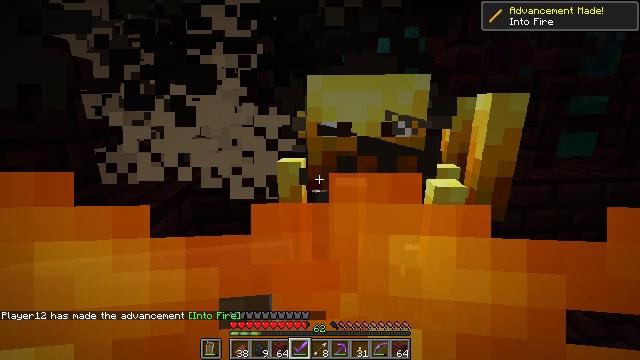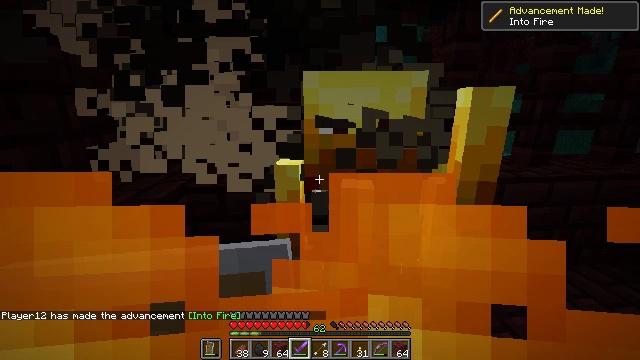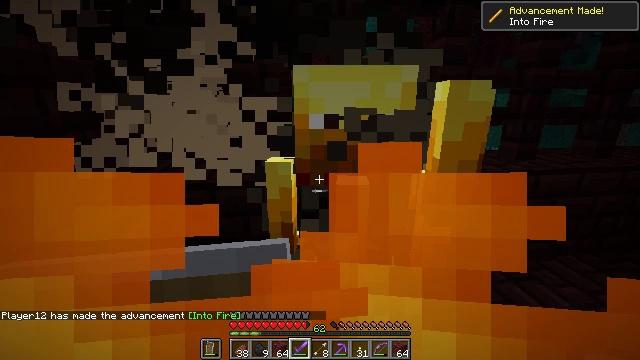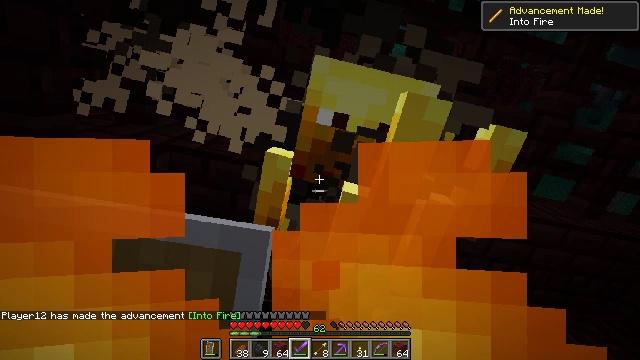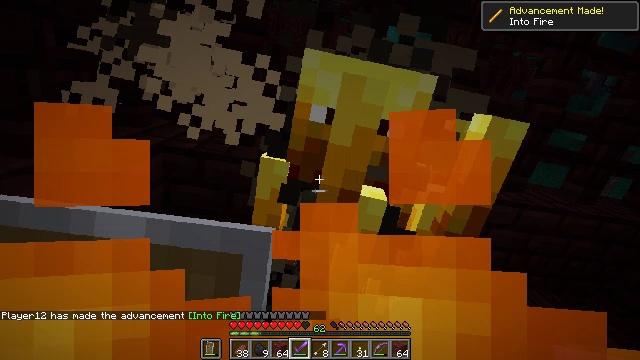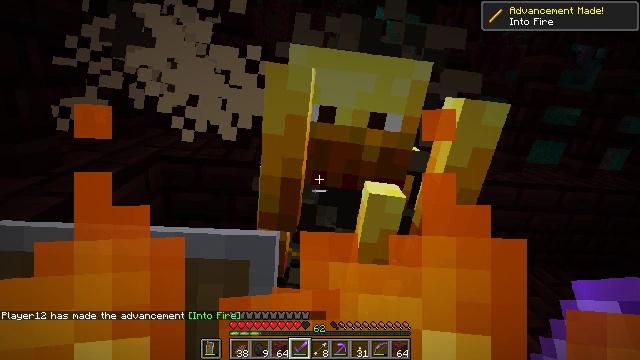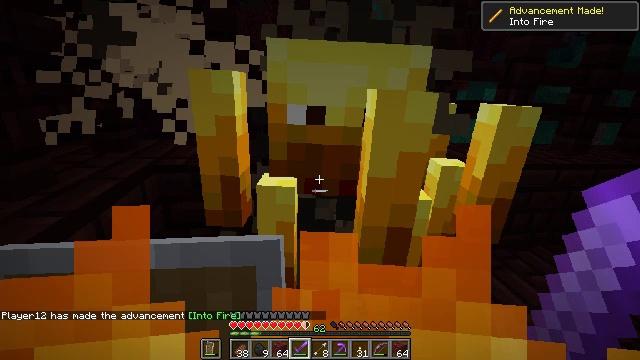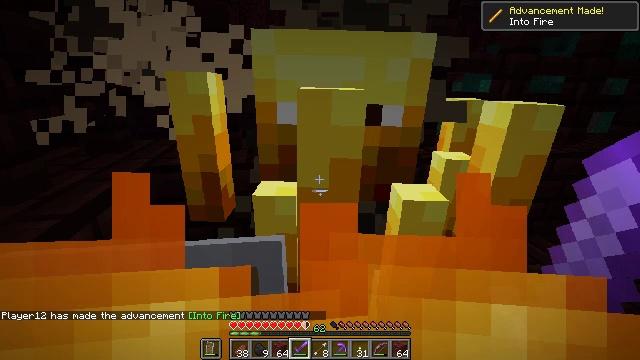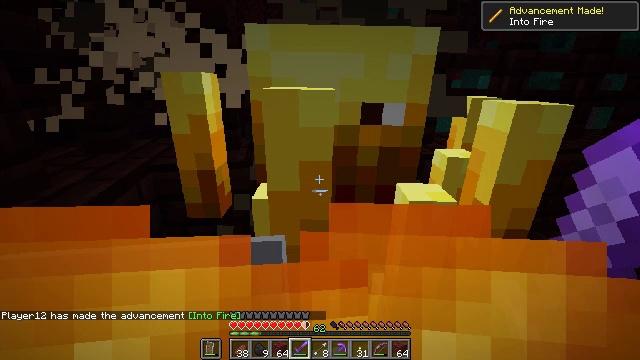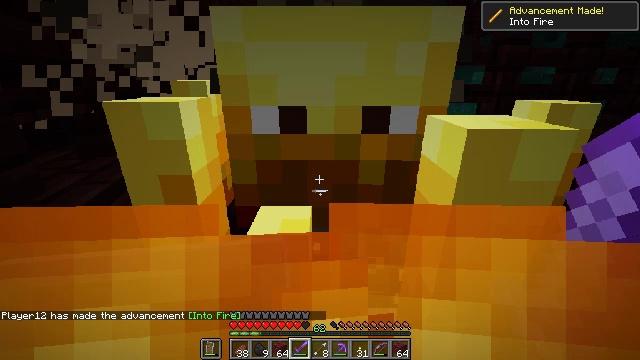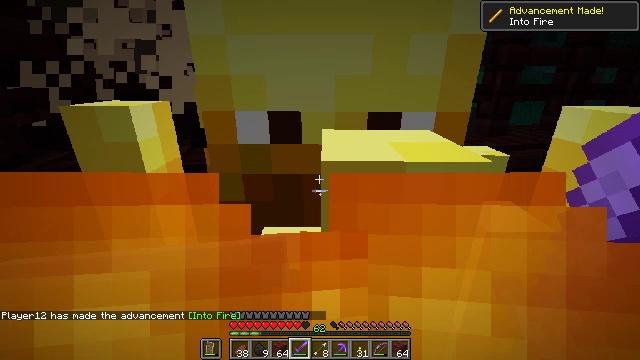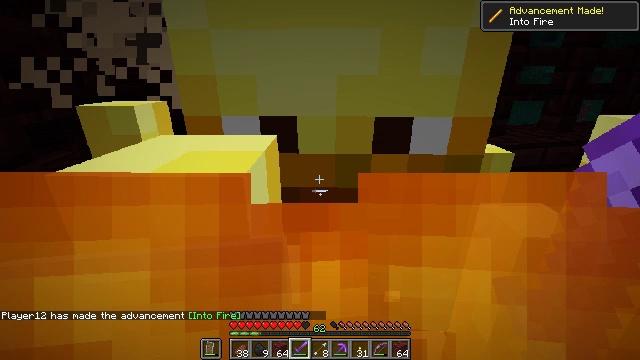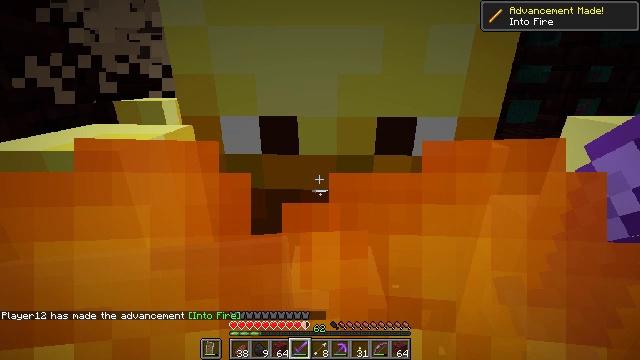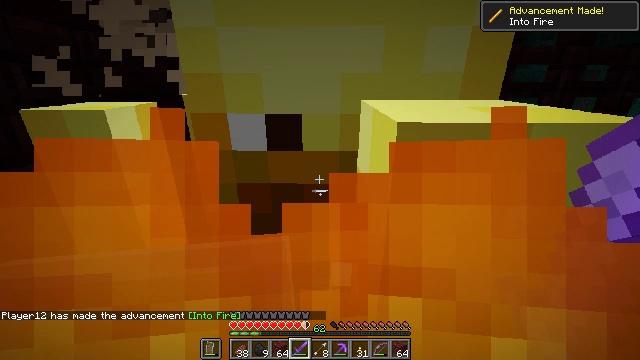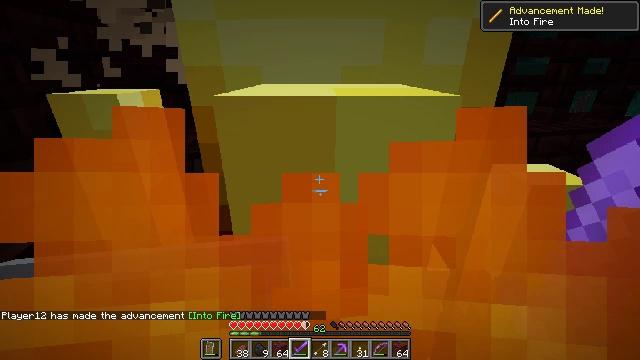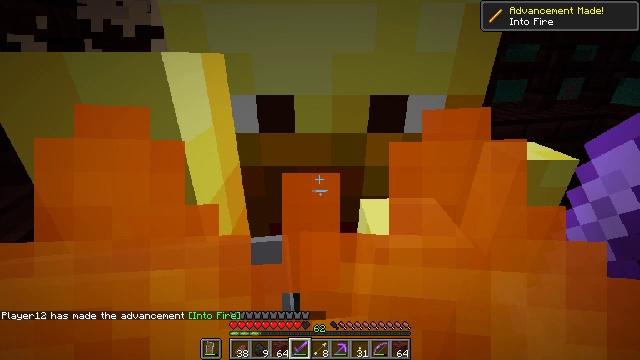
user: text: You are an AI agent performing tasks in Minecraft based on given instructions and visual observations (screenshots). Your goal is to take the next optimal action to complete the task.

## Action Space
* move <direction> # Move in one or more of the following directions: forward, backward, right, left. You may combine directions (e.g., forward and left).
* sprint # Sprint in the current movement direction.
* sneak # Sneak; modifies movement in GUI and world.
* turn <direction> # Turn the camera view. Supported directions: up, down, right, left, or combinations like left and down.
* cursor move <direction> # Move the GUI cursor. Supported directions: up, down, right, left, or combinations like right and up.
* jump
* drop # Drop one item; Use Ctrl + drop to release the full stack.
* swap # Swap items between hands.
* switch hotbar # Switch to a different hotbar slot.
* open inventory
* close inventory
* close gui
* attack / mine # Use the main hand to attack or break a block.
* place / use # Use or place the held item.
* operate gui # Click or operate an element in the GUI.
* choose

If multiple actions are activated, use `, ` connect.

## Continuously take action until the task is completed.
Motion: motion action
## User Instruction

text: Fight the blaze in the Nether.
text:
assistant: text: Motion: attack / mine
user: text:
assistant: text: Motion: turn right and down, attack / mine
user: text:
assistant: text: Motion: turn right, attack / mine
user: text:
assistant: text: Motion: attack / mine
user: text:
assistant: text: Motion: attack / mine
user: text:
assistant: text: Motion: attack / mine
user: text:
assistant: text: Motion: attack / mine
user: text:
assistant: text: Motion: attack / mine
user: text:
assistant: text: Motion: attack / mine
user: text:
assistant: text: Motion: attack / mine
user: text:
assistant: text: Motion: attack / mine
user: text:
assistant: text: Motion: attack / mine
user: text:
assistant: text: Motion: attack / mine
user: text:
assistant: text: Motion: turn down, attack / mine
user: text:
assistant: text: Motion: turn right and down, attack / mine
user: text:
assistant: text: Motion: attack / mine
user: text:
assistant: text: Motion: attack / mine
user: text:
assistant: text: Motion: move back, attack / mine
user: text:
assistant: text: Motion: move back, attack / mine
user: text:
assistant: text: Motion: move back, attack / mine
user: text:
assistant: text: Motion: attack / mine
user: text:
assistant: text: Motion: turn up
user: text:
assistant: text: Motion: turn up
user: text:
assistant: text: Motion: attack / mine
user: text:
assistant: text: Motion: attack / mine
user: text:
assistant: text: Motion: attack / mine
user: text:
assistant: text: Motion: attack / mine
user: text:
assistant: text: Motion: attack / mine
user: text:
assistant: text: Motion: attack / mine
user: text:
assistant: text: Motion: attack / mine